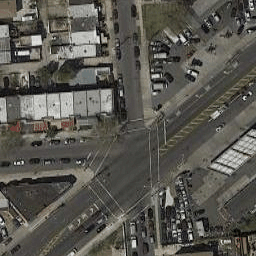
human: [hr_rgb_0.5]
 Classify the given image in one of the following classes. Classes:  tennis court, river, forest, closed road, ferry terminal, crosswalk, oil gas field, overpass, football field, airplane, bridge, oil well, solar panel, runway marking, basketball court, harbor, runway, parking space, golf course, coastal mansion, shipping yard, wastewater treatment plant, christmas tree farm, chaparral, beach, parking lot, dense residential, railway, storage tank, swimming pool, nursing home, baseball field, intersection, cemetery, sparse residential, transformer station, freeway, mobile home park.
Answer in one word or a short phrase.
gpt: intersection